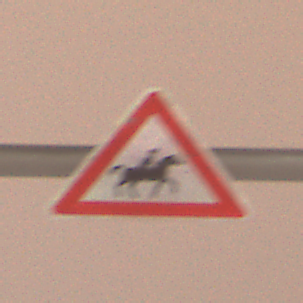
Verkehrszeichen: ReiterLinks
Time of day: Night
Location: Outdoor (Urban)
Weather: Overcast
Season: Winter
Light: Artificial